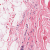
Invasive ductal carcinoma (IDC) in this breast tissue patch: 0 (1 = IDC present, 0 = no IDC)